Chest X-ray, AP view. Patient: 57 years old, sex M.
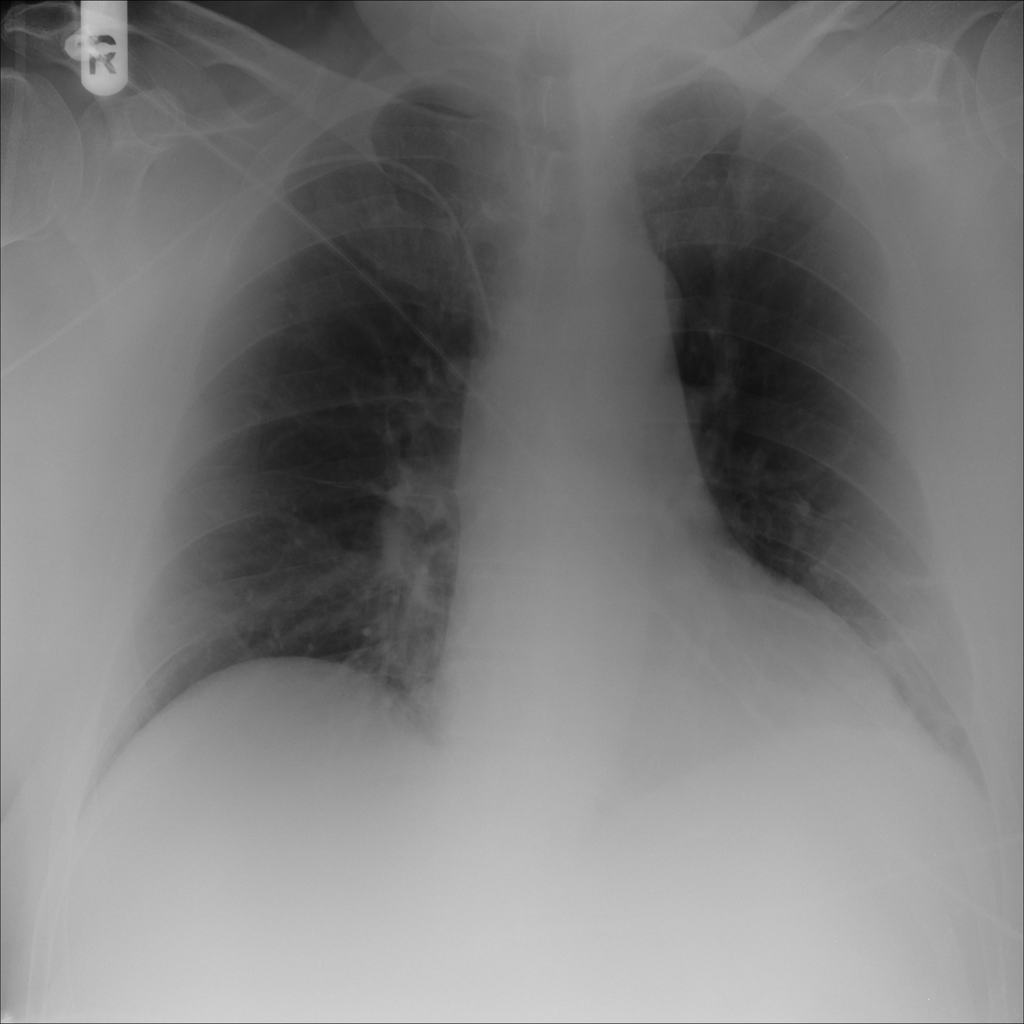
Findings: Atelectasis